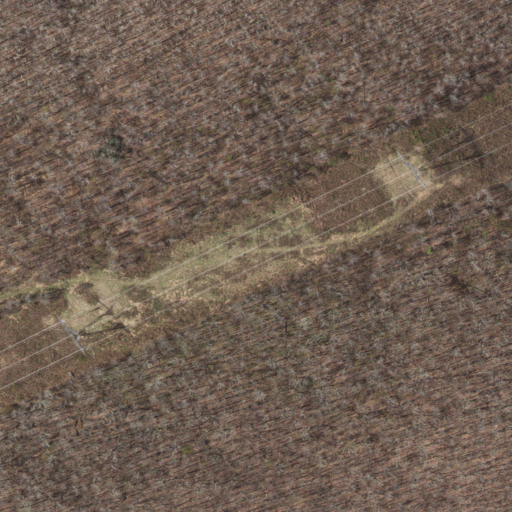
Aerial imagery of ridge(s) in Virginia named Chestnut Ridge containing deciduous forest, shrub, and mixed forest